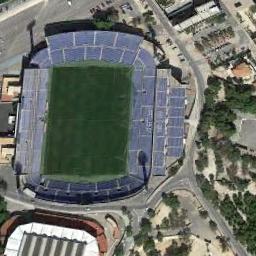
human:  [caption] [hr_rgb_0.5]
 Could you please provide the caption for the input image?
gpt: This stadium has a row of silver signs on each side .

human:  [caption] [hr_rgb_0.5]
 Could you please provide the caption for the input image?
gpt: Many buildings of different shapes are beside the stadium .

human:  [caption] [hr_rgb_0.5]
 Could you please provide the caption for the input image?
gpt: The stadium is next to some buildings and trees .

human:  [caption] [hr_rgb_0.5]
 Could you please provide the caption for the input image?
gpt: The square gymnasium is surrounded by roads, And there is a road to the residential area .

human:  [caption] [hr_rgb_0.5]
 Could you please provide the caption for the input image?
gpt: There are some buildings and green trees near the stadium .